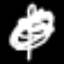
Label: palm tree